Question: I wanted to know if you were aware of any other name for debuggers (I mean, tools like GDB)? 'debugger' sounds to me like something which will remove bugs for you, something like:

but GDB is nothing like that! GDB can
- inspect the memory, read and right each bit of the address-space at your convenience, - control the CPU, display and change its registers, including the 'Program Counter' which can be jumped anywhere in the code- understand your high-level source code and match one line/function/variable to its memory address- command the CPU to execute a specific function ('print malloc(sizeof(int))')- ... and so many other things ...
all of that has nothing to do 'directly' with bugs, what's why I was wondering if any better world had been coined somewhere?
personally, I like the idea of "software voltmeter and iron-solder", but that's a bit cumbersome !
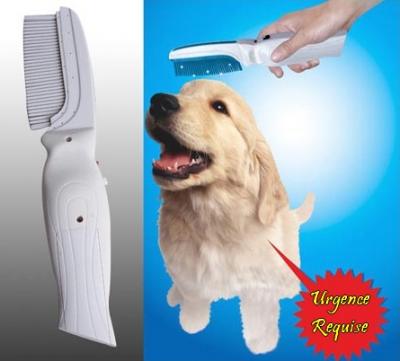
Answer: From J. B. Rosenberg, <URL> :
> The term is something of a misnomer. Strictly speaking, a debugger is a tool to help to track down, isolate and remove bugs from software programs. [...] In truth, debuggers are tools to illuminate the dynamic nature of of a program -- they are used to understand a program as well as find and fix detects. Debuggers are the magnifying glass, the microscope, the logic analyser, the profiler, and the browser with which a program can be examined. In spite of the limited scope of the term , I will still use this term to describe these software analyzers.
is the king of answer I expected, although it's still simplistic, as described in the quotation above.